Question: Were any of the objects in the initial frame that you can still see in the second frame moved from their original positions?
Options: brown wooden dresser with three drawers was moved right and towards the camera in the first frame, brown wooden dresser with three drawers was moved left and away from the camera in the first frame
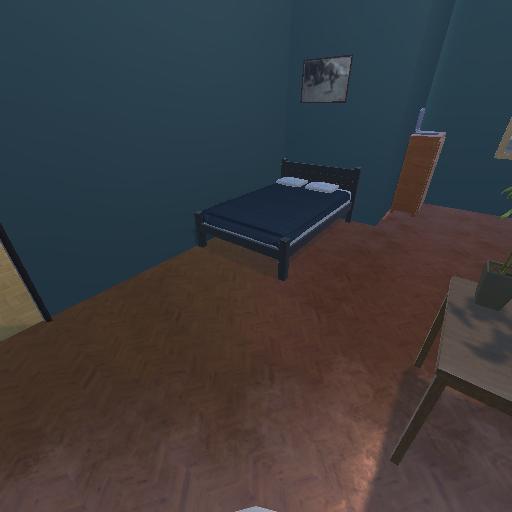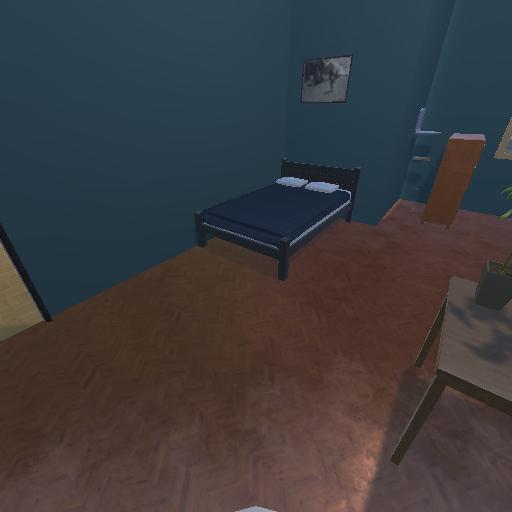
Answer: brown wooden dresser with three drawers was moved right and towards the camera in the first frame